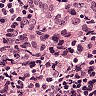
Metastatic tissue present: no